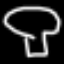
Label: mushroom